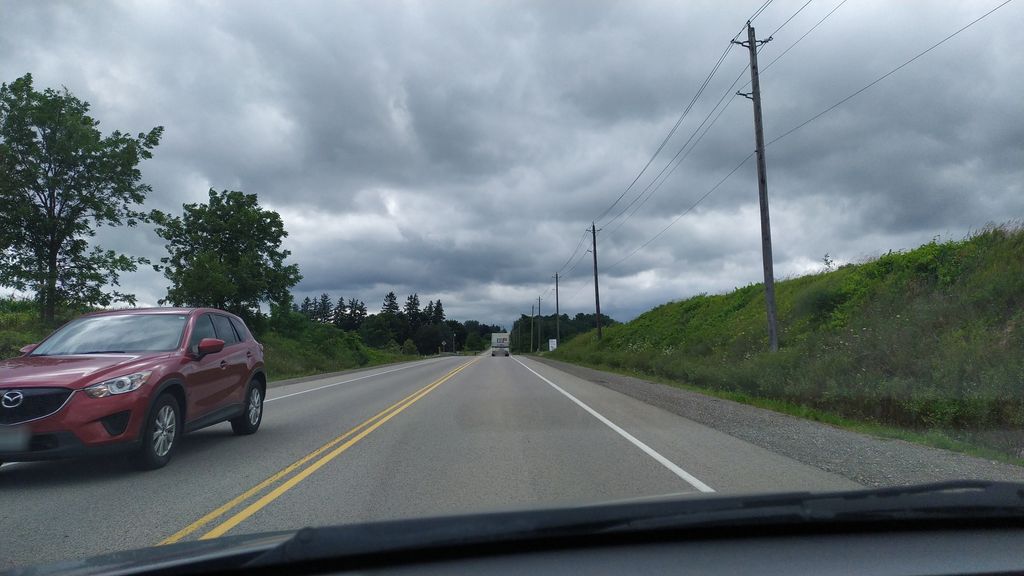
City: kitchener-waterloo